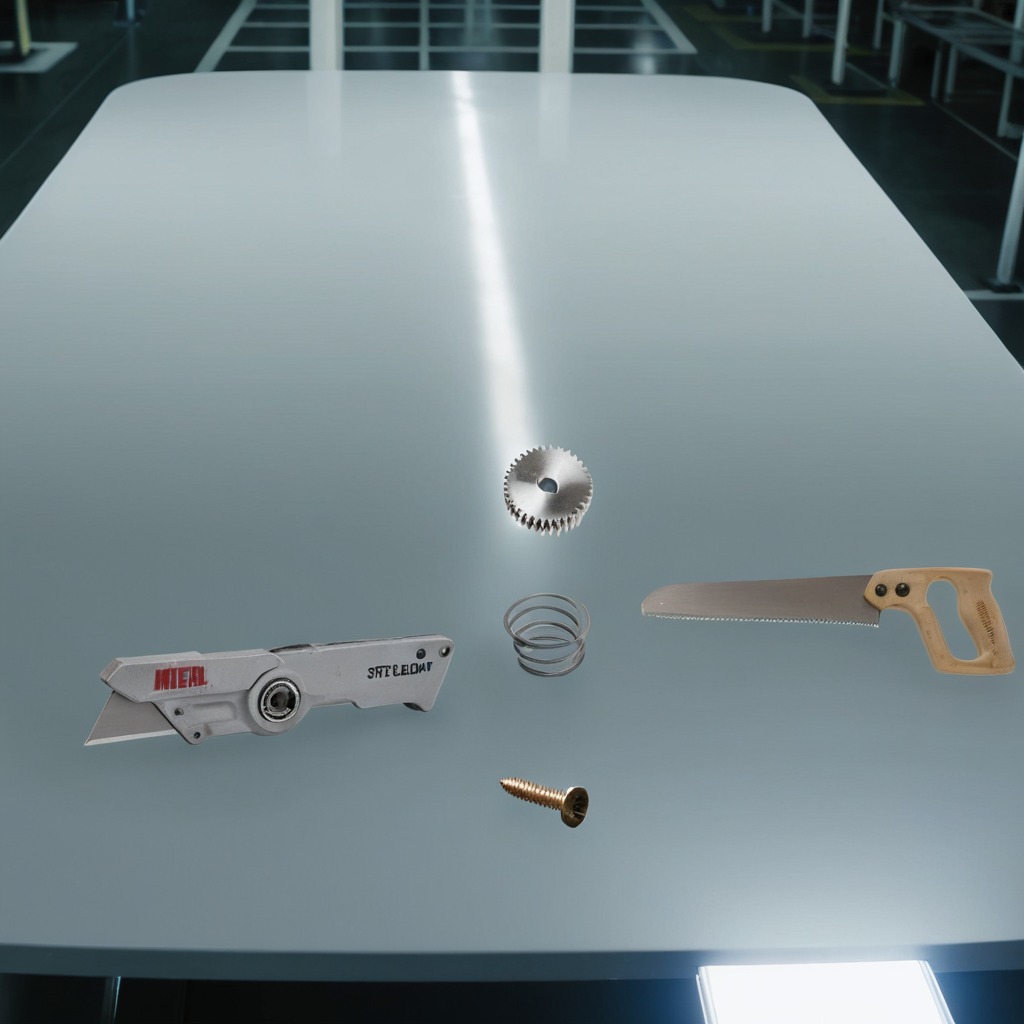
A steel gear with teeth, a utility knife, a metal machine screw, a coiled metal spring, and a handheld metal saw are lying on the table.